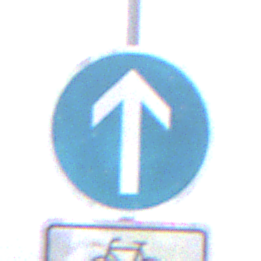
Verkehrszeichen: VorgeschriebeneFahrtrichtungGeradeaus
Zusatzzeichen unten: EinspurigeFahrzeugeFrei5
Umgebung: Outdoor, RoadRail
Tageszeit: MorningAfternoon
Wetter: Overcast
Licht: Natural
Jahreszeit: NotSpecified
Kontrast: LowContrast